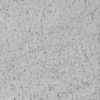
Label: not_dusty